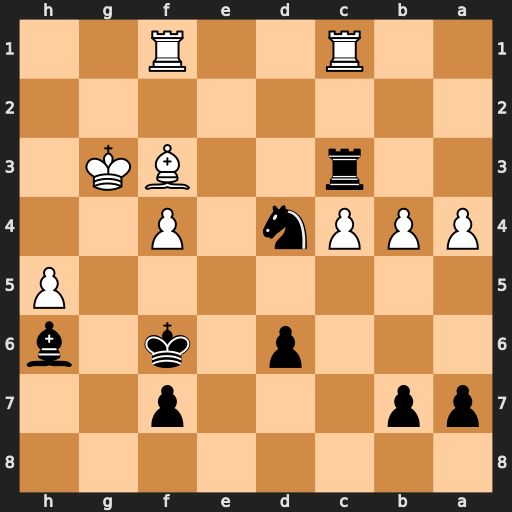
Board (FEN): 8/pp3p2/3p1k1b/7P/PPPn1P2/2r2BK1/8/2R2R2
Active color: b
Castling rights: -
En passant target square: -
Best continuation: Ne2+ Kg4 Nxc1